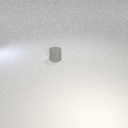
small gray rubber cylinder